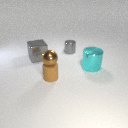
small brown rubber cylinder to the right of large gray metal cube